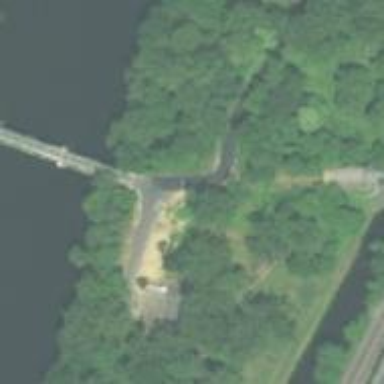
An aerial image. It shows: Tertiary road that crosses over truss bridge.